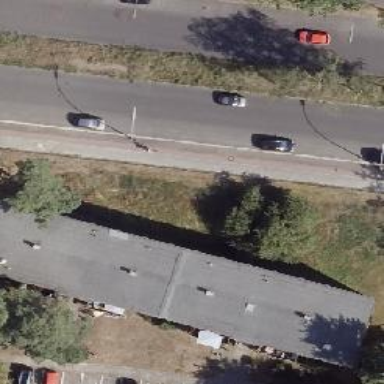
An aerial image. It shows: Flat-roofed apartment building.